Question: I'm trying to reverse a string word by word without using arrays, 'split()' or 'StringBuilder'. This is my code so far. It works, but my output is not how I want it. See my image for output.
I want my program to output each word on a new line. Also notice how the letter "n" is missing from curtain and there is no space between the last two words. How can I fix this?
'''
public static void main(String[] args) {
String sentence = new String("pay no attention to that man behind the curtain");
String reversed = "";
int endIndex = sentence.length()-1;
for(int i = endIndex; i >= 0; i--) {
if(sentence.charAt(i) == ' ') {
reversed += sentence.substring(i, endIndex);
endIndex = i;
}
}
reversed += sentence.substring(0, endIndex);
System.out.println(reversed);
}
'''

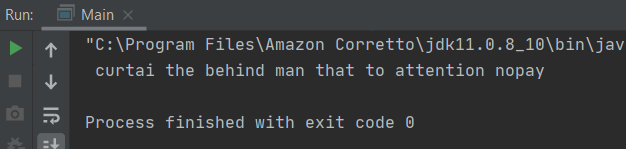
Answer: First of all, there is a better way to reverse the words. But lets look at your program.
> I want my program to output each word on a new line.
If you want to print each word in a new line, you could either add each word to a list of words and print each word in a new line or you could just add "
" at the end of each word.
> Also notice how the letter "n" is missing from curtain and there is no
space between the last two words.
This is because the 'endIndex' starts at 'sentence.length()-1' and 'substring' in Java works by extracting from startIndex to endIndex - 1 i.e. endIndex is exclusive and startIndex is inclusive.
You can fix it by declaring 'endIndex = sentence.length()' and iterate from i = 'sentence.length()-1' to '0'.
With that the code would be:
'''
public static void main(String[] args) {
String sentence = new String("pay no attention to that man behind the curtain");
String reversed = "";
int endIndex = sentence.length();
for(int i = sentence.length()-1; i >= 0; i--) {
if(sentence.charAt(i) == ' ') {
reversed += sentence.substring(i+1, endIndex) + "
";
endIndex = i;
}
}
reversed += sentence.substring(0, endIndex);
System.out.println(reversed);
}
'''
The better way is :
a) Convert your string to character array
b) Then reverse the whole character array which would become :
'''
niatruc eht dniheb nam taht ot noitnetta on yap
'''
c) Then reverse the letters between each space in-place.
d) You will get back the new character array that represents:
'''
curtain the behind man that to attention no pay
'''
and you can construct a string from the new character array.